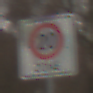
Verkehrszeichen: BeginnZone20
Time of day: Midday
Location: Outdoor (Nature)
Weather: Overcast
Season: NotSpecified
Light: Natural